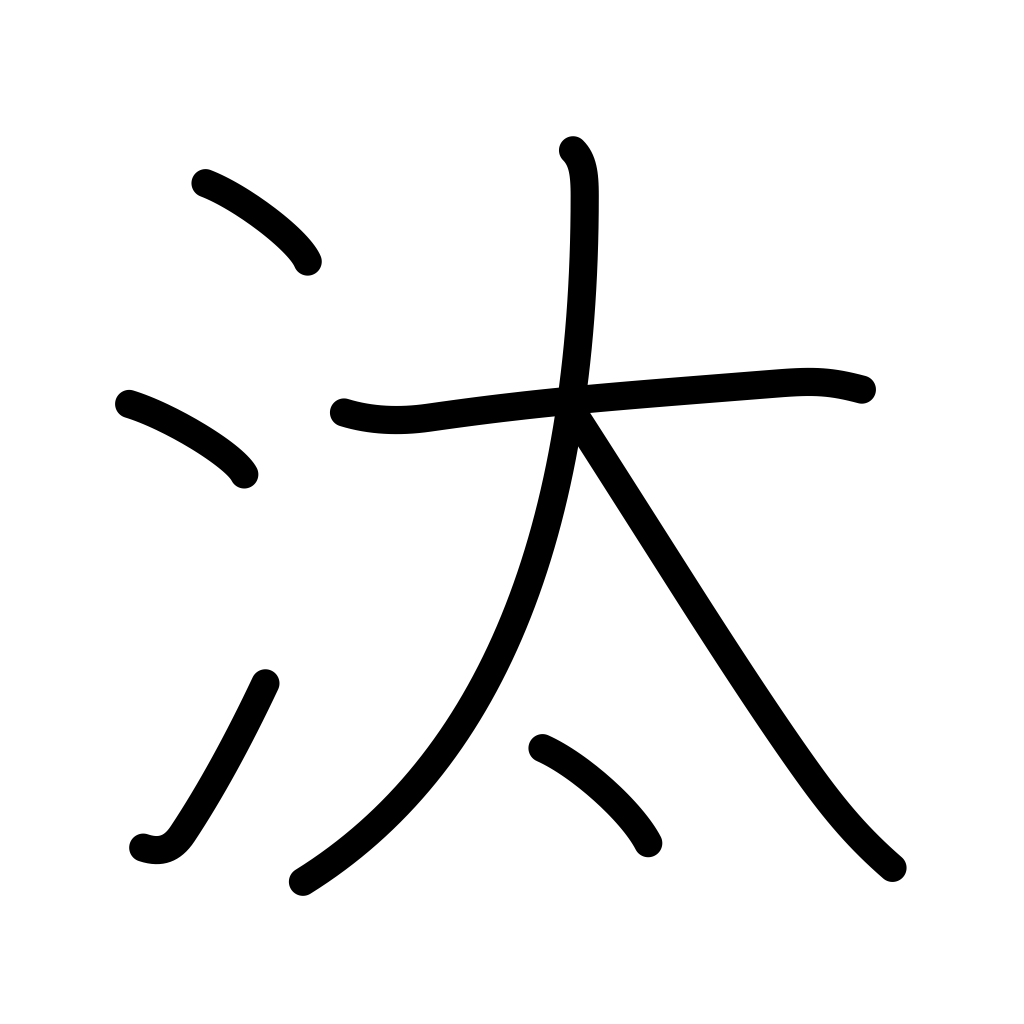
Meaning: washing, sieving, filtering, weeding out, luxury